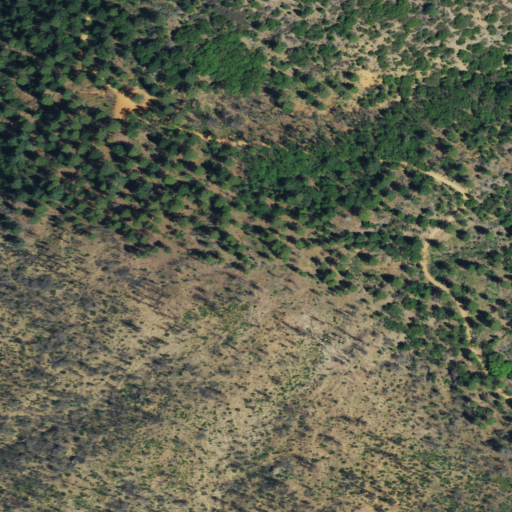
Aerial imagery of mountain in California named Copley Mountain containing shrub, grassland, open development, and evergreen forest